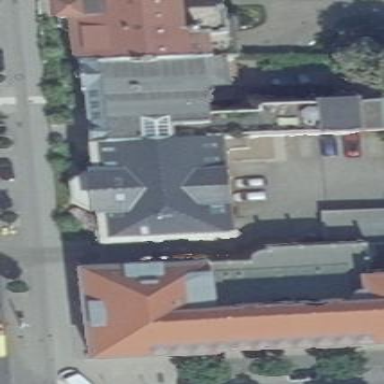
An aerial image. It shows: Part of building with yellow color.